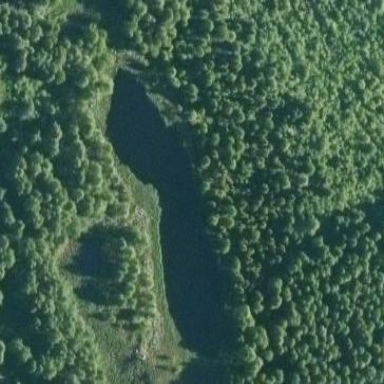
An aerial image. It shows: Pond surrounded by natural water.